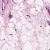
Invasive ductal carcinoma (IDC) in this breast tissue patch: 0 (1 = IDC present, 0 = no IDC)